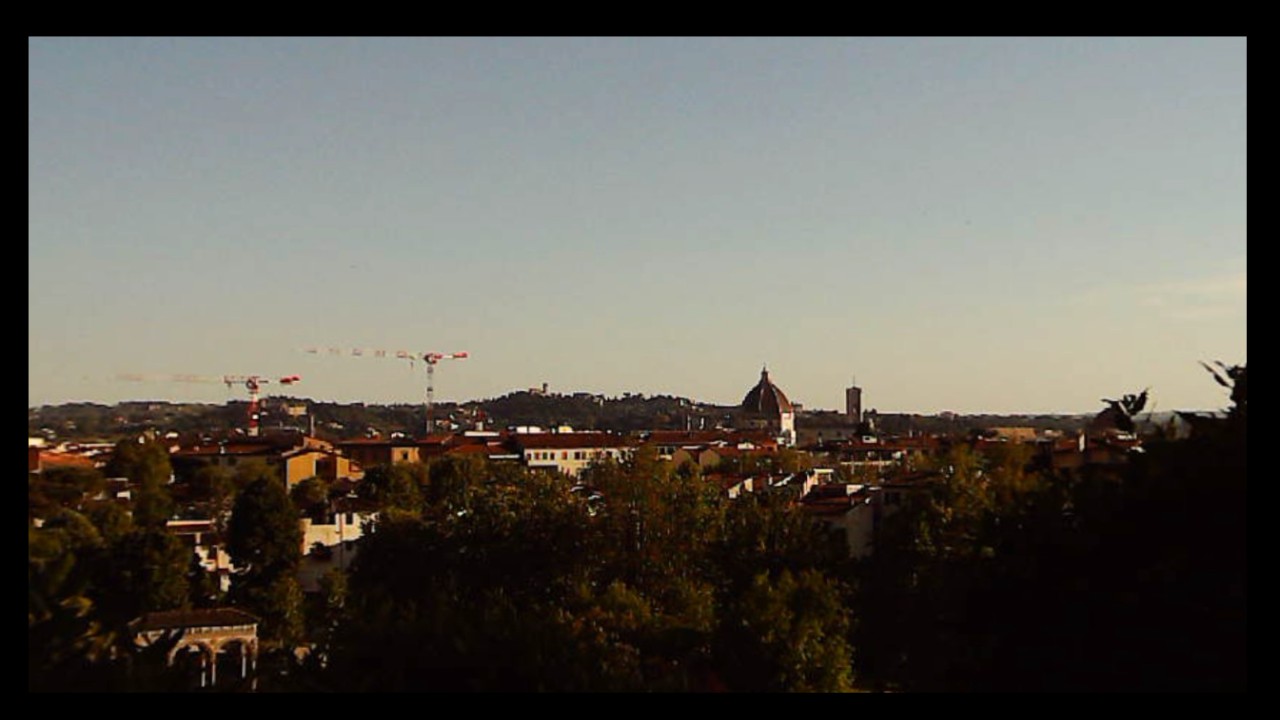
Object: Betafpv air75